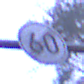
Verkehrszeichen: EndeGeschwindigkeit60
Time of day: Night
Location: Outdoor (Suburban)
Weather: PartlyCloudy
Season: NotSpecified
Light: Artificial